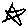
Label: star